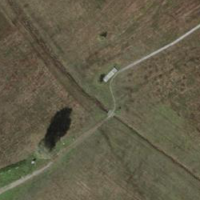
EUNIS habitat code: 21
Species observed at this site:
Platanthera bifolia
Mentha aquatica
Lysimachia vulgaris
Succisa pratensis
Carex echinata
Calluna vulgaris
Arnica montana
Epipactis palustris
Frangula alnus